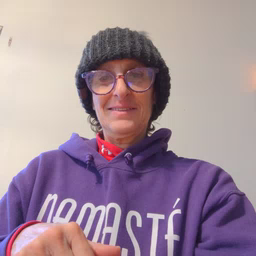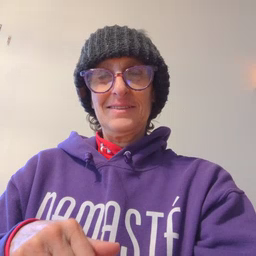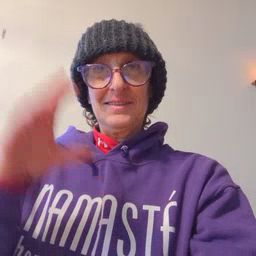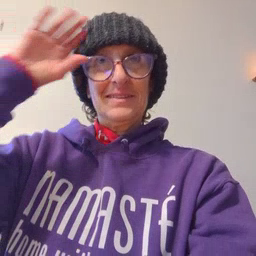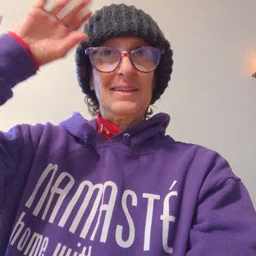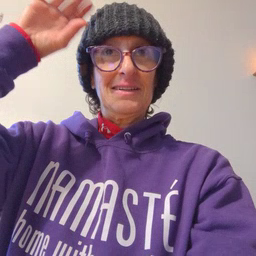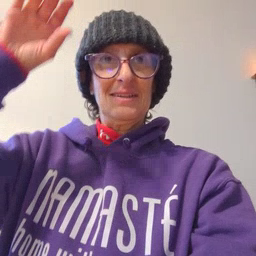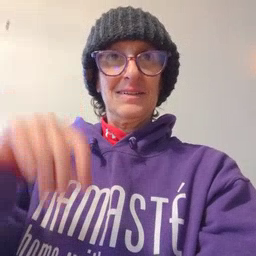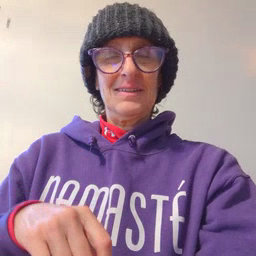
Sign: sun